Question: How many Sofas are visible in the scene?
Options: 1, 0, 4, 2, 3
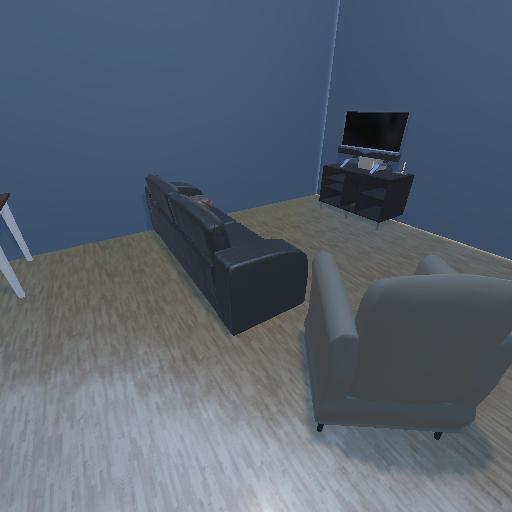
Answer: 1